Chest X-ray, PA view. Patient: 43 years old, sex F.
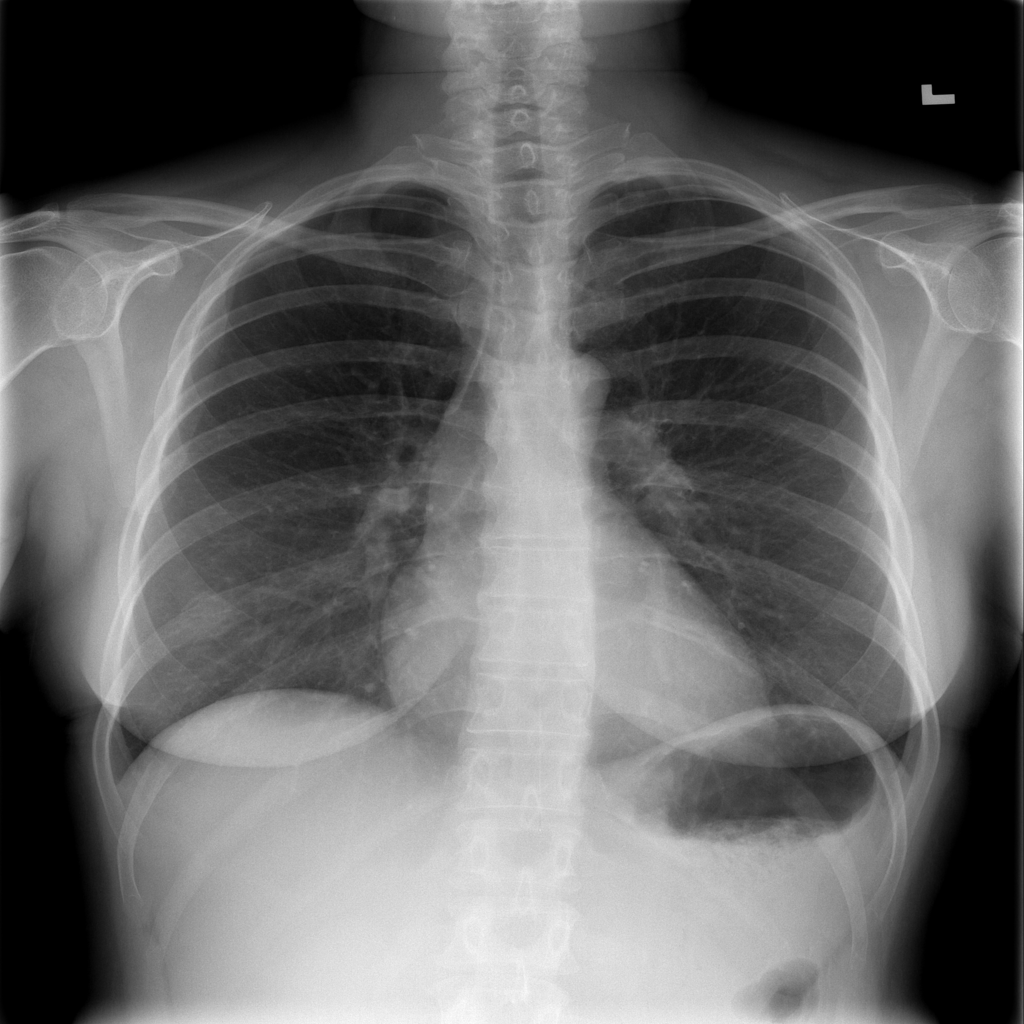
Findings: No Finding